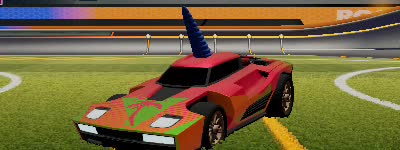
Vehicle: breakout